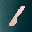
Label: 1